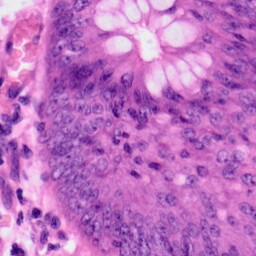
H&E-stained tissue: Colon